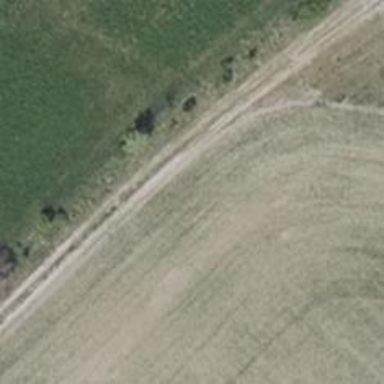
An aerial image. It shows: Dirt track road with grade 4 track type.